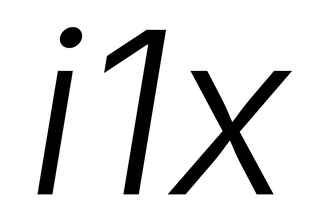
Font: Inter-Italic_Light_Italic